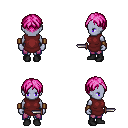
a pixel art fantasy rpg character, female body template, dark elf, purple skin, maroon tunic, magenta pants, pink parted hairstyle, leather bracers, black shoes, dagger, four views (front, back, left, right), 2x2 character sprite sheet, small pixel art, hard edges, no anti-aliasing